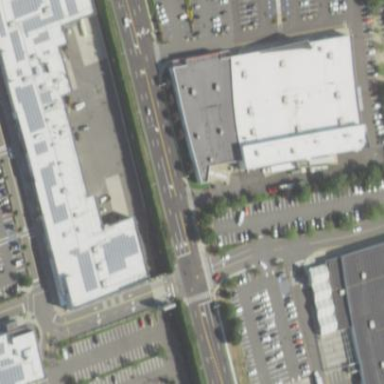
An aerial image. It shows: Mall building.